Question: I have a script that scrapes data, it saves it to my local db and it takes screenshot from webpages and stores it in a local folder. Both the db and screenshots folder are located in a folder on my Desktop.
Here are some lines of code from my script.
'''
connection = sqlite3.connect('NW.db')
if not os.path.exists('nw_' + req[1]):
os.mkdir('nw_' + req[1])
# folder = f'nw_{req[1]}\{Month}_{Hire_Start}'
folder = f'nw_{req[1]}\{Hire_Start}'
if not os.path.exists(folder):
os.mkdir(folder)
folder_w = f'nw_{req[1]}'
if not os.path.exists(folder_w):
os.mkdir(folder_w)
ss.full_Screenshot(driver, save_path=r'.', image_name=folder + "NW_" + req[1] + "_" + days3 + "_" + Hire_Start + ".jpg")
'''
Everything is working fine and it is stored in the same folder where I am running my script from. But when I make a windows scheduled task to run this script at a specific time it stores the db file and the screenshots folder in the following location instead of my folder on the Desktop
I made a batch file and I added this to my scheduled task
'''
"C:\Users\Administrator\AppData\Local\Programs\Python\Python310\python.exe" "C:\Users\Administrator\Desktop\Python_Kishen\NW_offer.py"
pause
'''

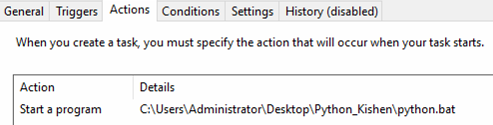
Answer: You shouldn't rely on your "current" or "working" directory in a script run from the system. Specify the full path to where you want your output files.
You use os.chdir() to make your preferred destination your current dir, but that's not the best way. Full paths.